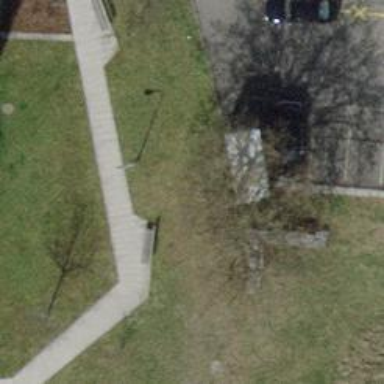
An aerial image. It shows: Brown bench in the vicinity.